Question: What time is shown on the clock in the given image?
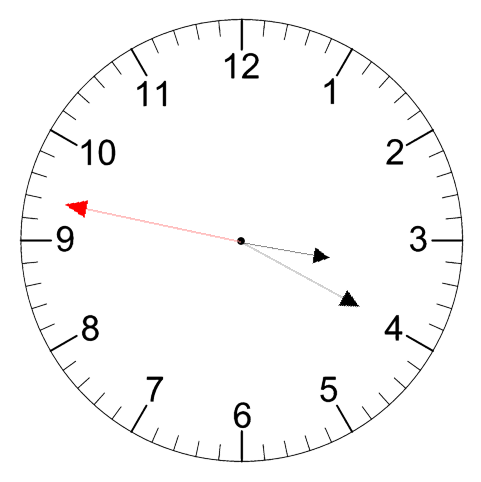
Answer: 03:19:47